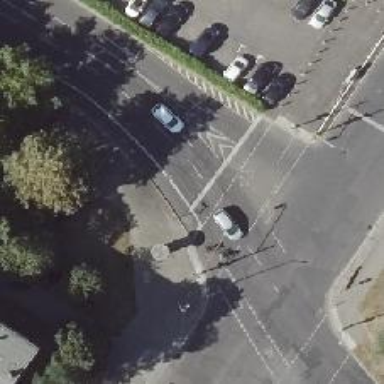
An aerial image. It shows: Crossing with traffic signals.